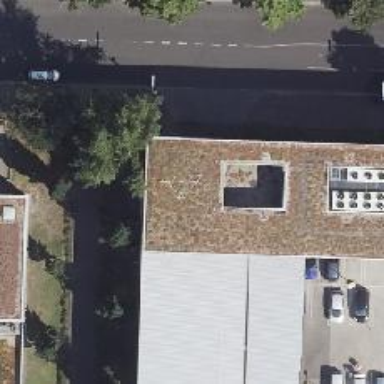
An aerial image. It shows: Multi-storey parking entrance.